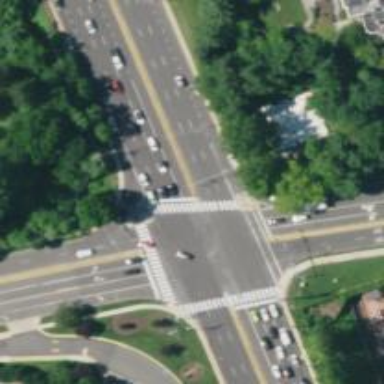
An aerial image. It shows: Marked crossing on footway.